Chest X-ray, AP view. Patient: 40 years old, sex F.
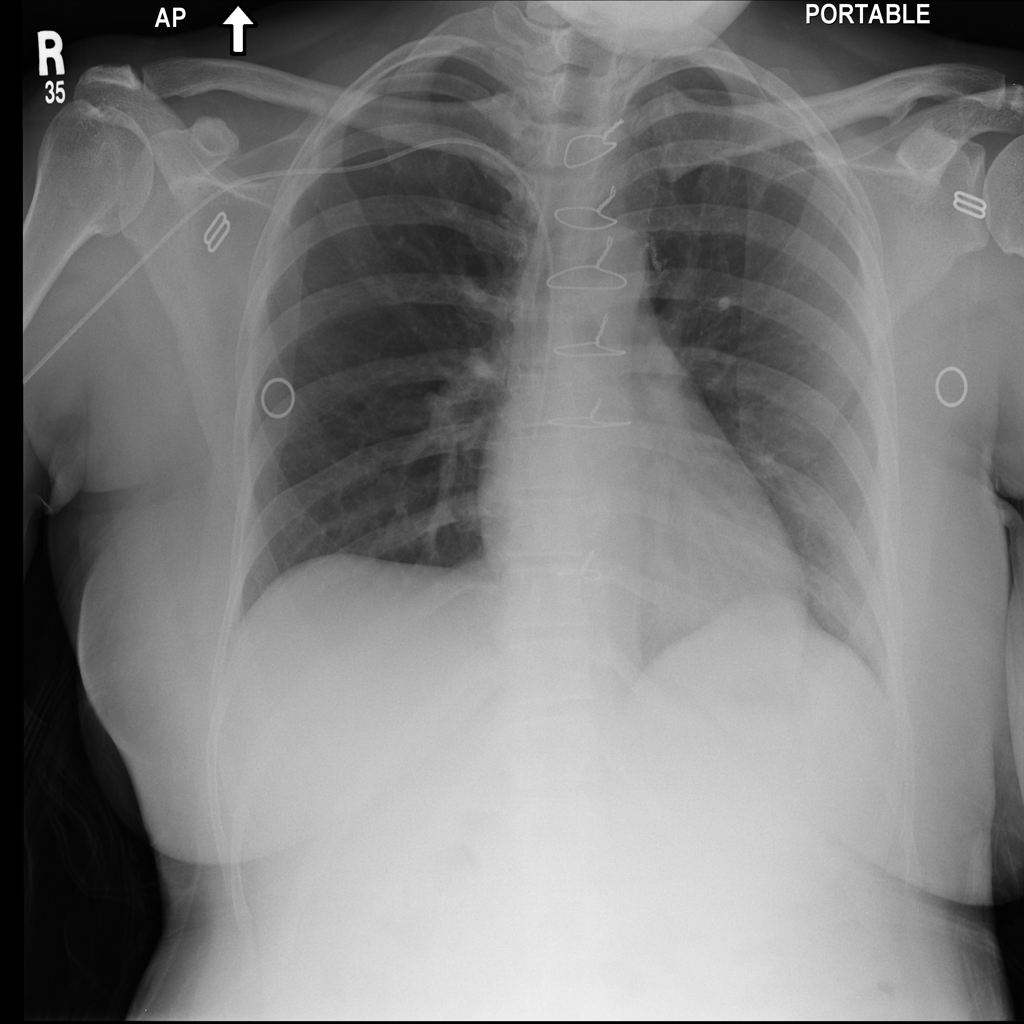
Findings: No Finding